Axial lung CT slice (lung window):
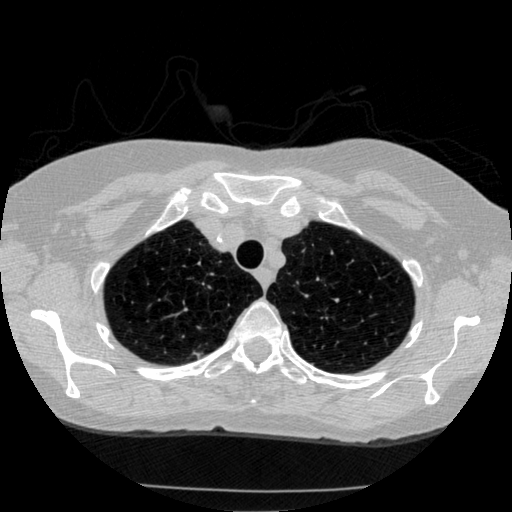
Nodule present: no